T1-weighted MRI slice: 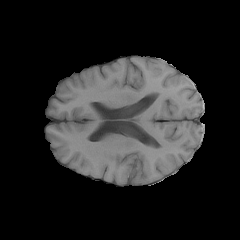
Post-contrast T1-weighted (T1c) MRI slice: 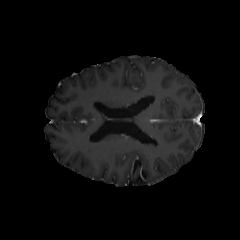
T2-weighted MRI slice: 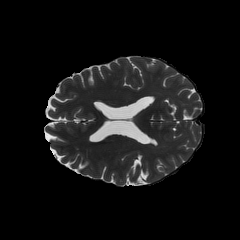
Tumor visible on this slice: no